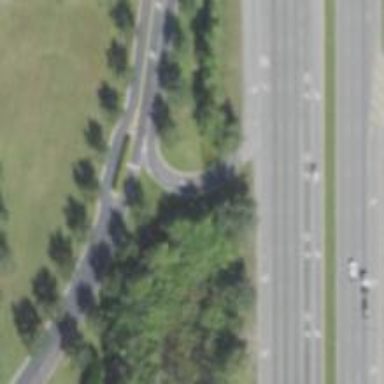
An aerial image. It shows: Trunk link highway.